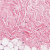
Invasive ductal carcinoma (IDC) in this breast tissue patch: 0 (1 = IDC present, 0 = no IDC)